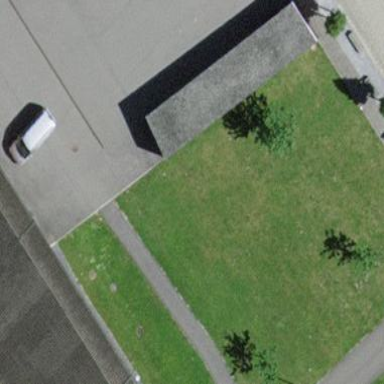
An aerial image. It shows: View of roof of building.